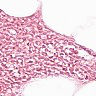
Metastatic tissue present: no